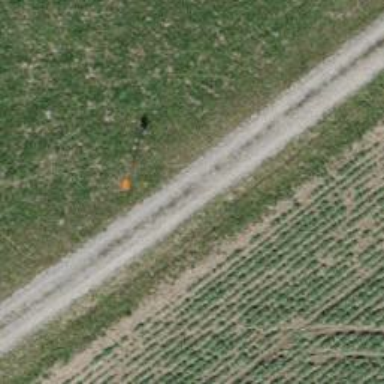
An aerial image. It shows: Pipeline marker.